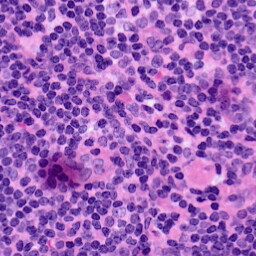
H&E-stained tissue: LymphNode